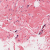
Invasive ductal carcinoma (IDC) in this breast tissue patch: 0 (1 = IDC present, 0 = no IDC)